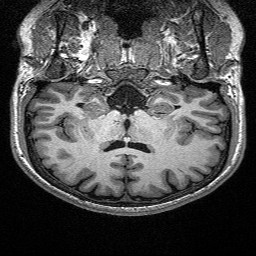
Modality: T1w
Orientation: sagittal
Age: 23
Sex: male
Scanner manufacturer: siemens
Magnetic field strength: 3 T
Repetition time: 2.4 s
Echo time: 0.03 s